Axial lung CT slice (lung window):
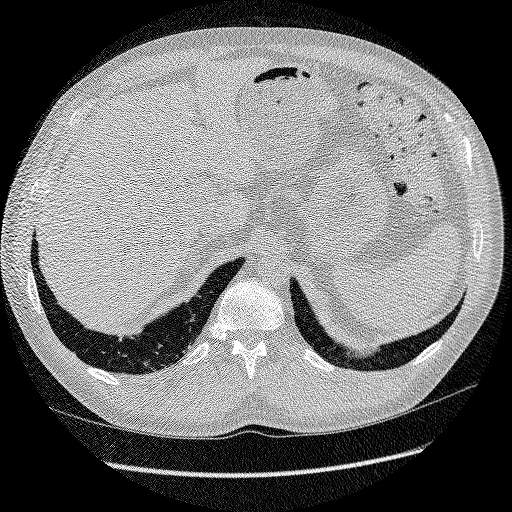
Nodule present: no